Field crop: maize
Growth stage: 2
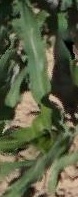
Species: maize